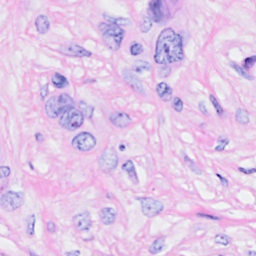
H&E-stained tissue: Breast